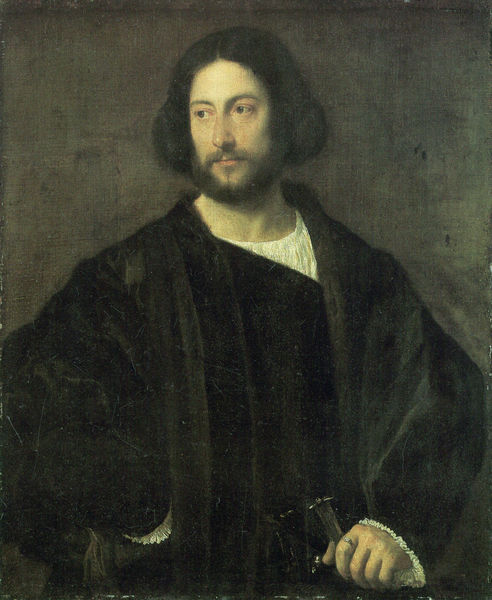
Titel: Bildnis eines jungen Mannes
Künstler: Tiziano Vecellio
Standort: München
Institution: Alte Pinakothek
Schlagwörter: dunkel, gemälde, hand, mann, weiß, braun, ellbogen, frisur, grau, mund, nase, schwarz, blick, malerei, bart, hemd, jung, augen, gesicht, messer, pelz, vollbart, ärmel, hals, portrait, porträt, öl, schlank, haare, mantel, pose, augenbrauen, haltung, rang, church, hands, king, men, oil, robes, sword, velvet, white, arm, black, collar, dark, face, gray, green, grey, hair, lace, nose, old, painting, robe, sleeve, wall, zeigefinger, ernst, gown, looking, oil painting, brown, rüschen, schnauzer, ring, unterhemd, fingerring, links, schwert, proträt, pelzmantel, dunke, männlich, sad, man, dolch, background, head, young, costume, eyes, male, noble, prince, spanish, young man, light, side, expression, gaze, look, oval, texture, shadow, chin, coat, fur, mouth, scarf, sitter, beard, bearded man, old man, model, graf, middle aged, still life, victorian, duke, royal, arms, cloak, clothes, instrument, neck, renaissance, jesus, italian, style, gazing, pockets, thinking, medieval, fingers, christ, intellectual, lips, long, pale, part, shoulders, stare, canvas, eyebrows, teapot, contrast, cranach, baron, rich, still, stick, round, shirt, titian, standing, lord, glance, status, dagger, eyebrow, ruffles, mustache, moustache, compass, middle ages, sleeves, cuff, posed, self portrait, hip, knife, thinker, fan, shakespeare, holding, bearded, bread, cuffs, sfumato, frills, midieval, mannerist, tunic, somber, smock, akimbo, portraiture, guy, whote, pre raphaelite, merchant, gentry, brown eyes, symmetric, tutor, damaged, explorer, dude, looking left, white shirt, mor, bronzino, canvast, beart, gemessen, posing, mustaches, knif, rainassance, letter opener, parted hair, posh, educated, weathered, white man, cracked, hilt, black robe, white face, black sleeves, compas, spaint, diego, preson, dark ages, renisance, bereit, gathered, choulder, wmantel